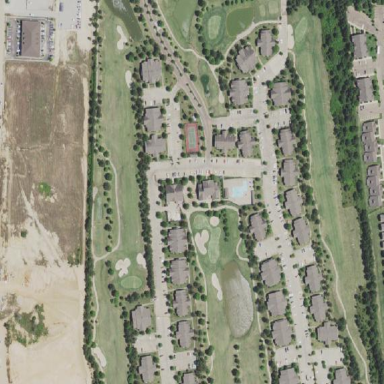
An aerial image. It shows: Golf course.